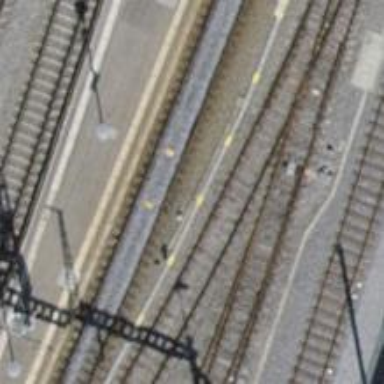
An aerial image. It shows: Railway yard with single rail track. The electrified track has contact line for power supply.